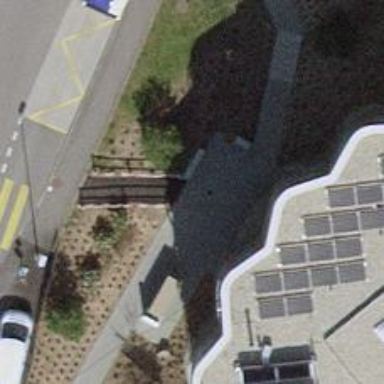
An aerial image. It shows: Footway bridge.